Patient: sex M, age 68
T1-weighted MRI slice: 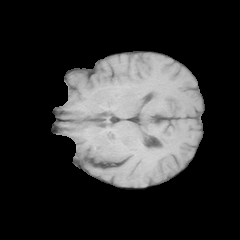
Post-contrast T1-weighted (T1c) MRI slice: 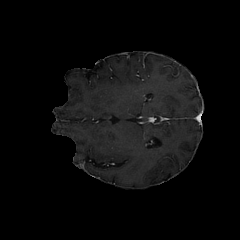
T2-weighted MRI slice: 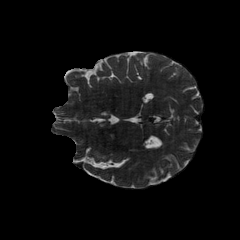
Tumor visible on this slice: no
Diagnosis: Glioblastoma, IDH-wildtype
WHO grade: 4